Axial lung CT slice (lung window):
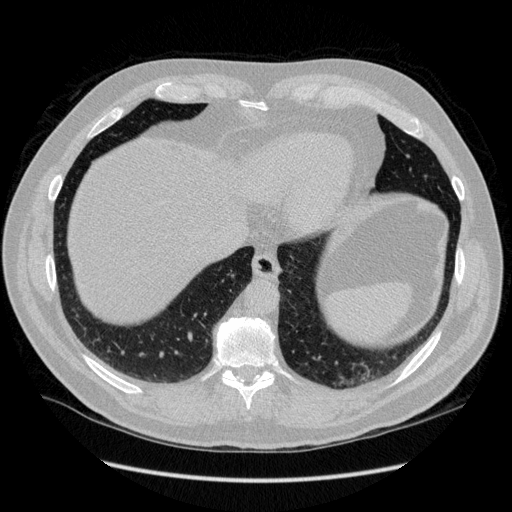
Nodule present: no